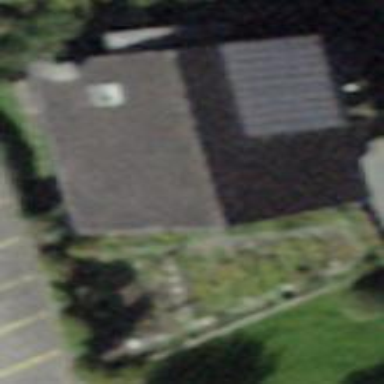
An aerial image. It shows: Detached building.